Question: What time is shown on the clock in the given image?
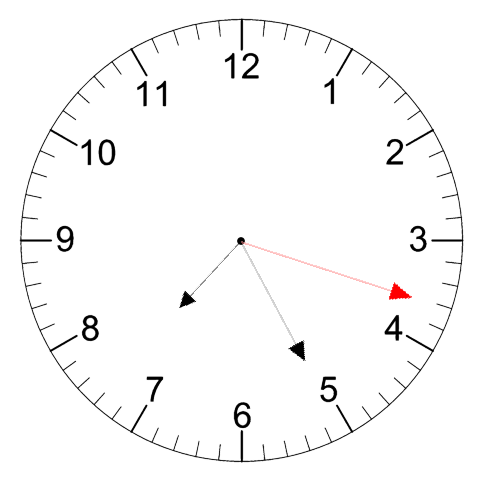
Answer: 07:25:18